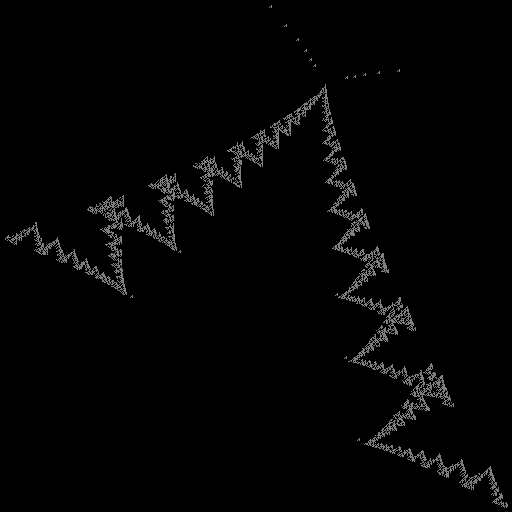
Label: zigzag